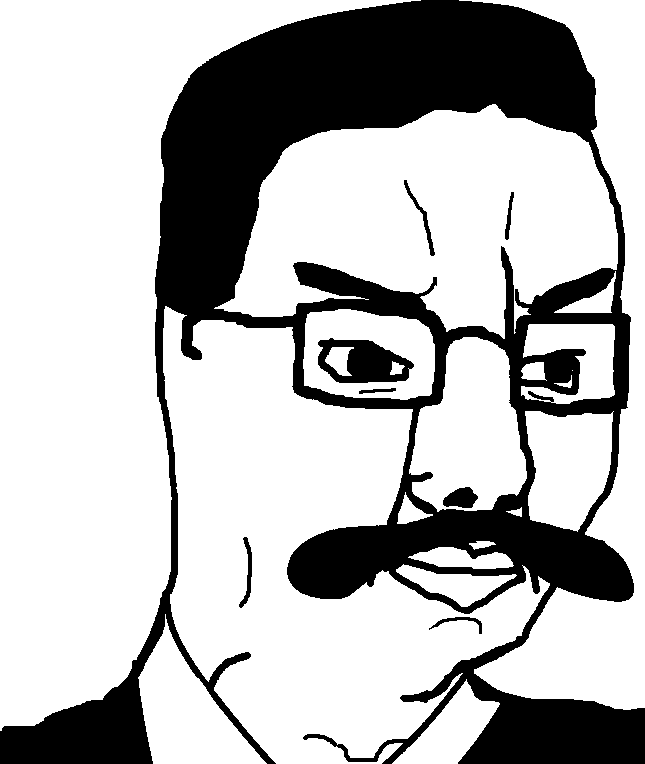
Label: 5_Poljak